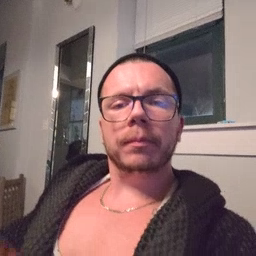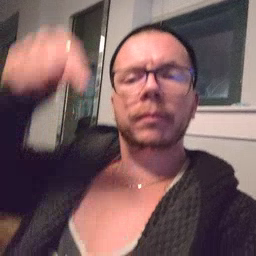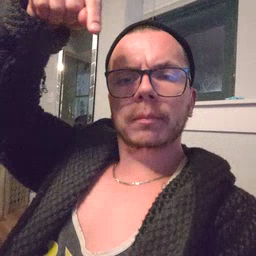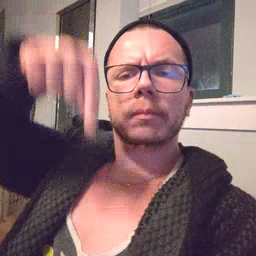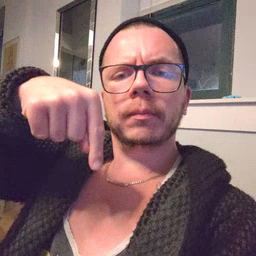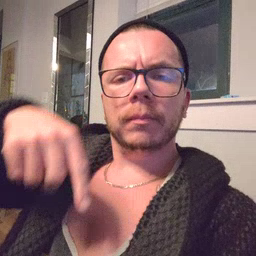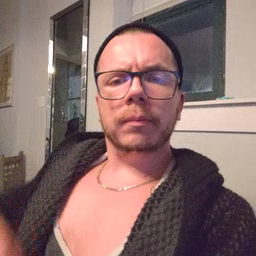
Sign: down